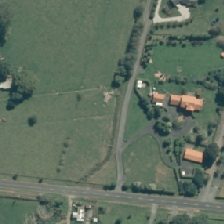
Land cover: urban_build_up